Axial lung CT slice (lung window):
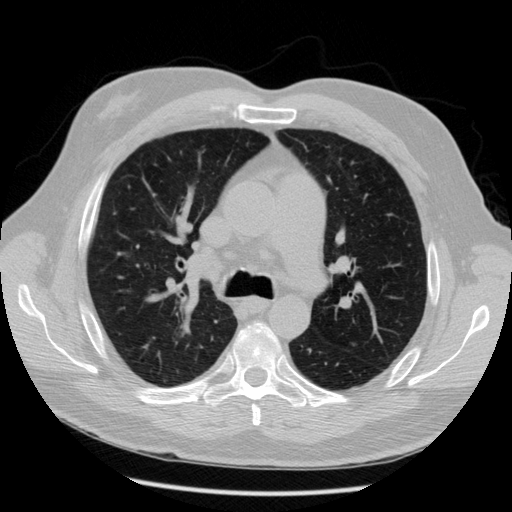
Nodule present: yes
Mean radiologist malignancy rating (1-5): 1